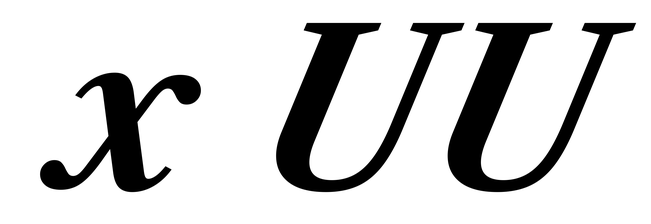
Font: LibreCaslonText-Italic_Bold_Italic